【题型】选择题　【知识点】立体几何　【难度】easy
已知
$m$、$n$ 是两条不同直线，$\alpha$、$\beta$、$\gamma$
 是三个不同平面，则下列命题中正确的是（ ）

A. 若
$m \parallel \alpha$，$n \parallel \alpha$，则 $m \parallel n$

B. 若
$\alpha \perp \beta$，$\beta \perp \gamma$，则 $\alpha \parallel \beta$

C. 若
$m \parallel \alpha$，$m \parallel \beta$，则 $\alpha \parallel \beta$

D. 若
$m \perp \alpha$，$n \perp \alpha$，则 $m \parallel n$
【解答】
\textbf{【答案】} D

\vspace{1em}
\noindent
\textbf{【知识点】} 面面关系有关命题的判断、线面关系有关命题的判断

\vspace{1em}
\noindent
\textbf{【分析】} 利用长方体中线面的关系，逐一确定各选项。

\vspace{1em}
\noindent
\textbf{【详解】}

A 选项：令平面 $ABCD$ 为平面 $\alpha$，$A_1B_1$ 为直线 $m$，$B_1C_1$ 为直线 $n$，
有：$m \parallel \alpha$，$n \parallel \alpha$，但 $m \cap n = B_1$，A 错误；

B 选项：令平面 $ABCD$ 为平面 $\beta$，令平面 $B_1BCC_1$ 为平面 $\alpha$，
令平面 $A_1ABB_1$ 为平面 $\gamma$，有：$\alpha \perp \beta$，$\beta \perp \gamma$，而 $\alpha \perp \beta$，B 错误；

C 选项：令平面 $ABCD$ 为平面 $\alpha$，令平面 $A_1ABB_1$ 为平面 $\beta$，$C_1D_1$ 为直线 $m$，
有：$m \parallel \alpha$，$m \parallel \beta$，则 $\alpha \parallel \beta$，而 $\alpha \perp \beta$，C 错误；

D 选项：垂直于同一平面的两直线一定平行，D 正确。

故选：D
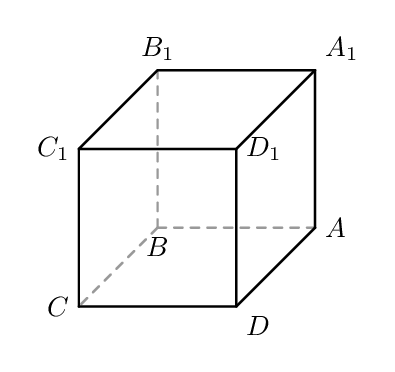